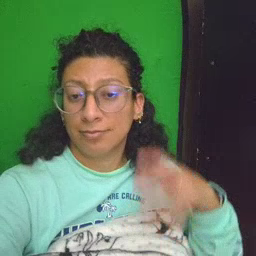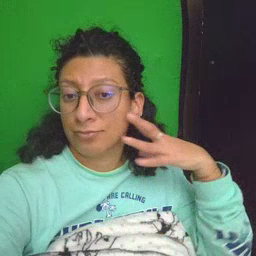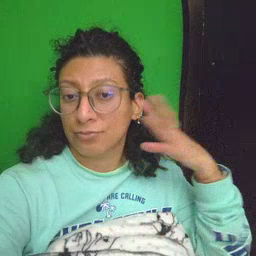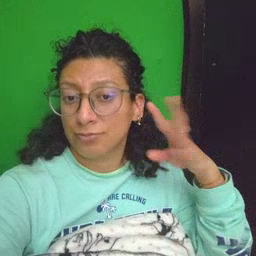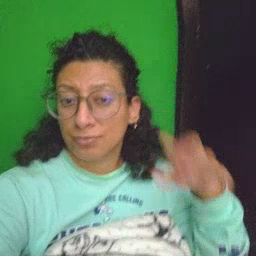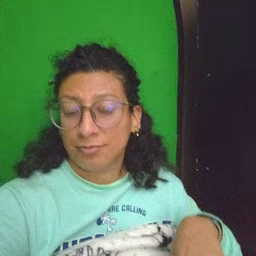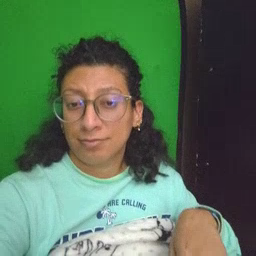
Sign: noisy